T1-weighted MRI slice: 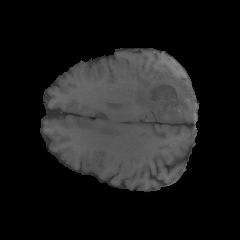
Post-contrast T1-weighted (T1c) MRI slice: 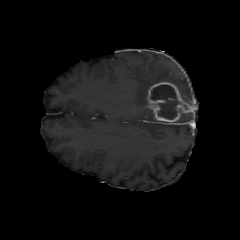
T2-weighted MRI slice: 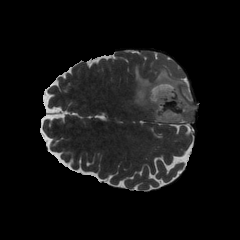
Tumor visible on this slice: yes